Question: There is a similar question <URL> but didn't found a solution.
In Visual Studio 2017, I have a solution with 3 projects.
- - -
As you can see in the image, I successfully added the App.config as a link to the Console Project.

When I try to add the same file to the Windows Service Project, the message "There is already a link to App.config" is displayed.
What I'm doing wrong?
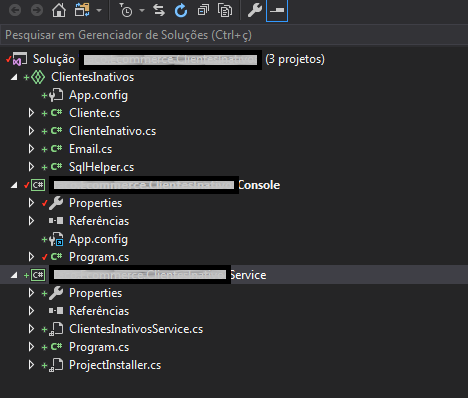
Answer: Are you sure you have added as a link?
The error message is what you get when you try to add a file (not a link) that is already in one project into another.
This is reflected in your image. Linked project entries get a different icon overlay in Solution Explorer (the blue box in the bottom right):
<URL>
To add a file as a link you need to use the drop down on the Add Existing Item dialog. This gives an "Add as Link" option:
<URL>
Not, when I have a file I want in multiple projects I put it in the solution folder, and link from all applicable projects. This seems to work (and, IMO, keeps things cleaner).